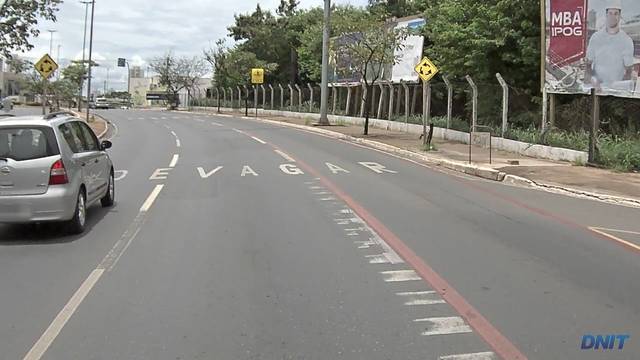
Region: Brazil
Coordinates: -15.596, -56.122